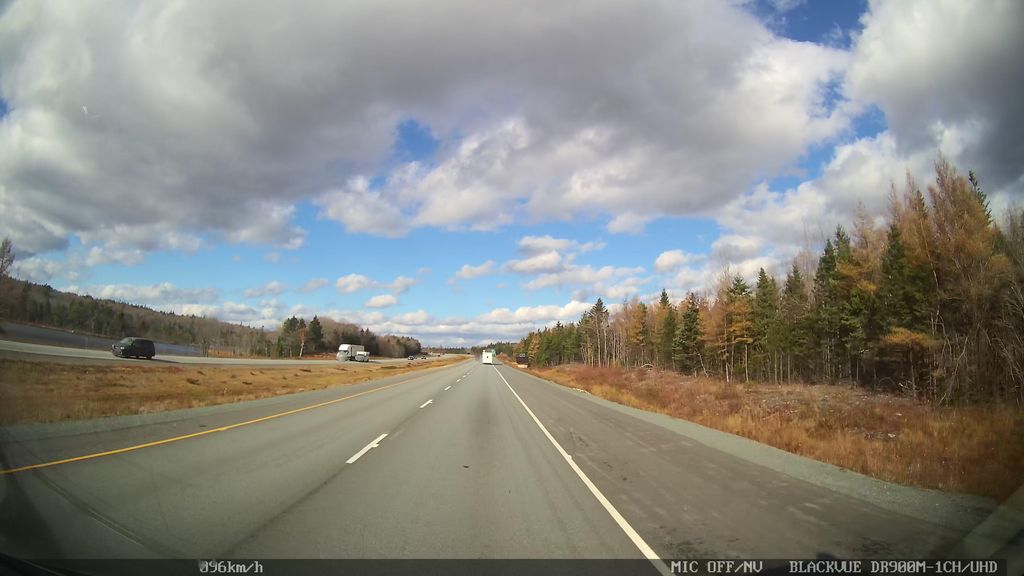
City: halifax